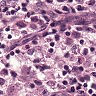
Metastatic tissue present: yes